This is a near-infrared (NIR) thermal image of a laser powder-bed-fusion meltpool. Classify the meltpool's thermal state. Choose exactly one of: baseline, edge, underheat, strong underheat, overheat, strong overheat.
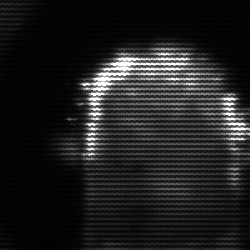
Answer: baseline